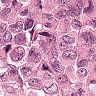
Metastatic tissue present: yes